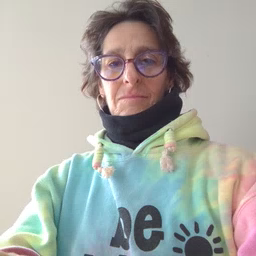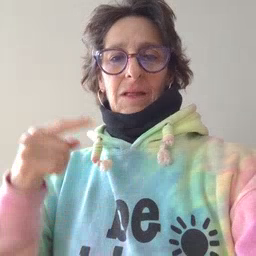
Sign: owie